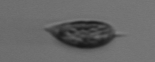
Label: Prorocentrum_triestinum